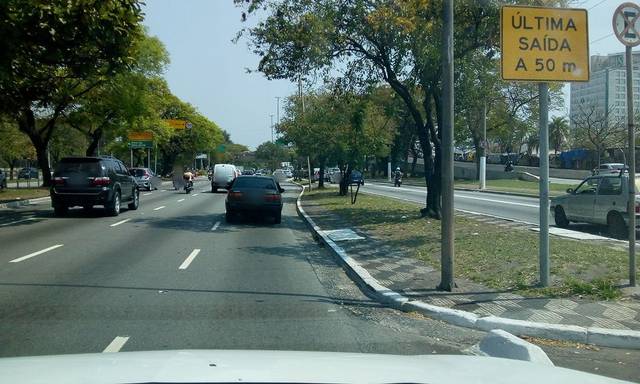
Region: Brazil
Coordinates: -23.547, -46.601